Question: How can I show the items of the 'List<string> Sections' as a 'Combobox' under the Sections field in a DataGrid myDataGrid.
'''
List<string> Sections = new List<string> {"C50", "C40", "C30"};
'''

Currently I'm using the below code to populate the rest of the fields in myDataGrid.
'''
var data = from row in Building.Columns
select new
{
row.Id,
row.X,
row.Y,
row.StartElevation,
row.EndElevation,
row.FoundationHeight,
Sections = ""
};
myDataGrid.ItemsSource = data;
'''
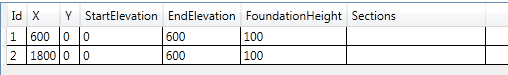
Answer: If you using 'AutoGenerateColumns="True"' you should using 'AutoGeneratingColumn' event (<URL>.
XAML:
'''
<DataGrid x:Name="myDataGrid" ItemsSource="{Binding}"
AutoGenerateColumns="True"
AutoGeneratingColumn="myDataGrid_AutoGeneratingColumn"/>
'''
Code-behind:
'''
private void myDataGrid_AutoGeneratingColumn(object sender, DataGridAutoGeneratingColumnEventArgs e)
{
if (e.PropertyName == "Sections")
{
var cb = new DataGridComboBoxColumn();
cb.Header = "Sections";
cb.ItemsSource = new List<string> { "C50", "C40", "C30" };
cb.SelectedValueBinding = new Binding("Sections");
e.Column = cb;
}
}
'''
Solution with 'AutoGenerateColumns="False"' :
XAML:
'''
<DataGrid x:Name="myDataGrid" ItemsSource="{Binding}"
AutoGenerateColumns="False"
>
<DataGrid.Columns>
<DataGridTextColumn Header="Id" Binding="{Binding Id}" />
<DataGridTextColumn Header="X" Binding="{Binding X}" />
<DataGridTextColumn Header="Y" Binding="{Binding Y}" />
<DataGridTextColumn Header="StartElevation" Binding="{Binding StartElevation}" />
<DataGridTextColumn Header="EndElevation" Binding="{Binding EndElevation}" />
<DataGridTextColumn Header="FoundationHeight" Binding="{Binding FoundationHeight}" />
<DataGridComboBoxColumn x:Name="cbSections" Header="Sections" SelectedItemBinding="{Binding Sections}"/>
</DataGrid.Columns>
</DataGrid>
'''
Code-behind:
'''
...
{
...
myDataGrid.ItemsSource = data;
cbSections.ItemsSource = new List<string> { "C50", "C40", "C30" };
...
}
'''